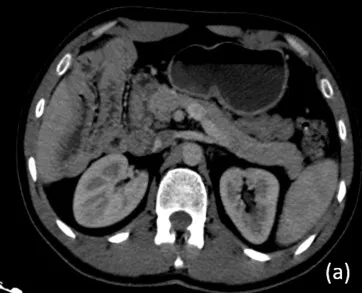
Axial section (a) of an aplastic uncinate process. No pancreatic tissue is visible behind the superior mesenteric vein.
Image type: radiology (ct)